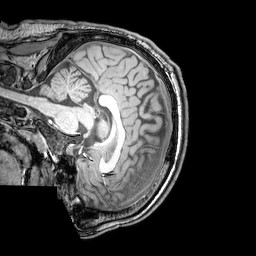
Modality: T1w
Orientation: sagittal
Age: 26
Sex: male
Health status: healthy
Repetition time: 0.081 s
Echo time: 0.037 s